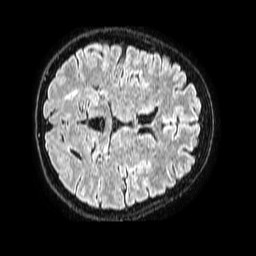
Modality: FLAIR
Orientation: axial
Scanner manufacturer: philips
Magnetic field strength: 1.5 T
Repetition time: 4.8 s
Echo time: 0.3 s